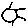
Label: sun